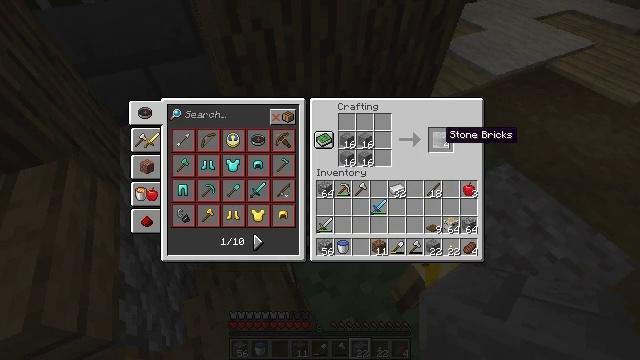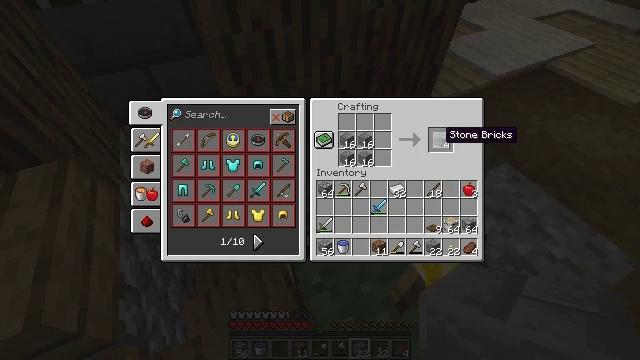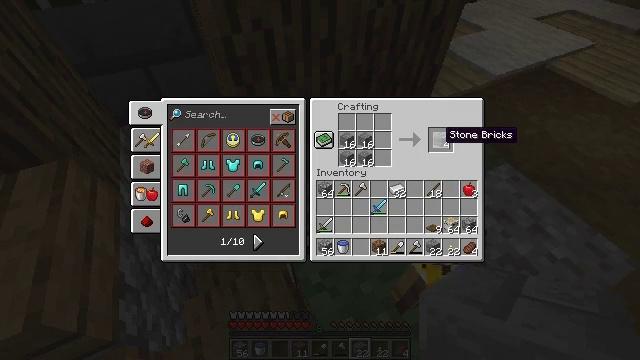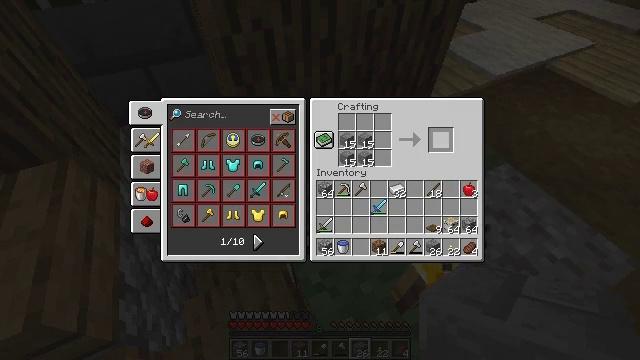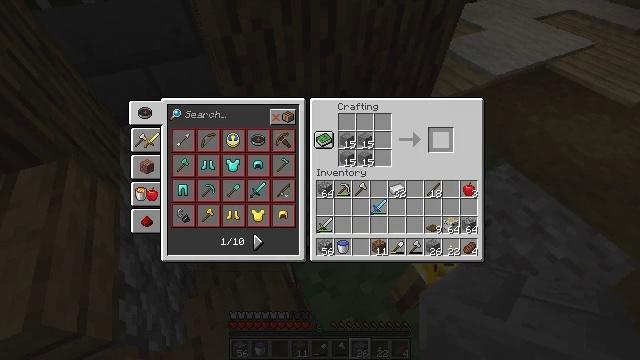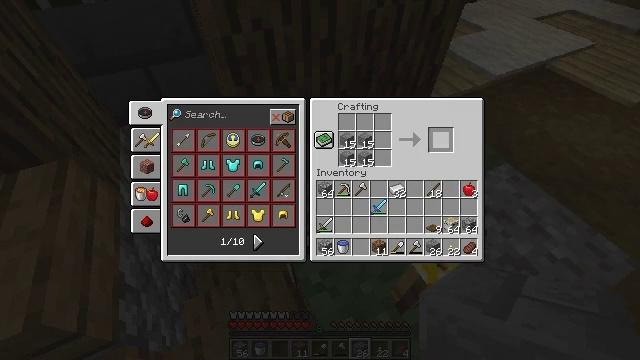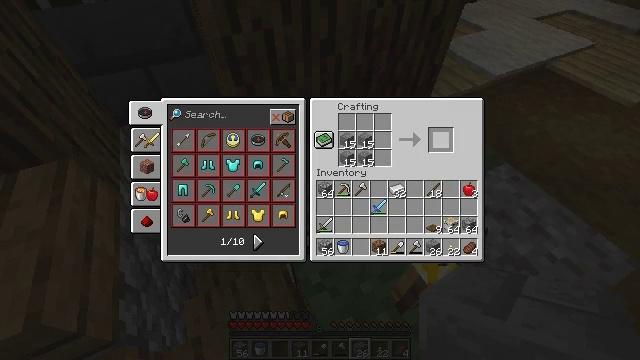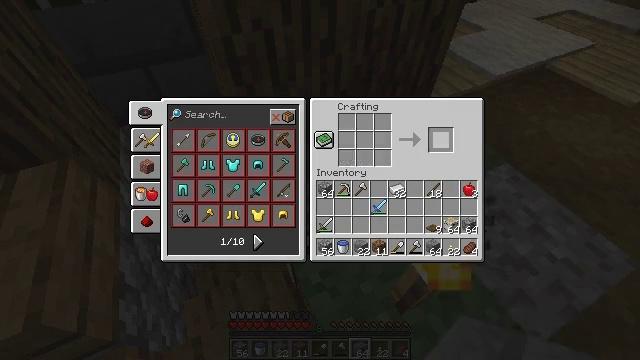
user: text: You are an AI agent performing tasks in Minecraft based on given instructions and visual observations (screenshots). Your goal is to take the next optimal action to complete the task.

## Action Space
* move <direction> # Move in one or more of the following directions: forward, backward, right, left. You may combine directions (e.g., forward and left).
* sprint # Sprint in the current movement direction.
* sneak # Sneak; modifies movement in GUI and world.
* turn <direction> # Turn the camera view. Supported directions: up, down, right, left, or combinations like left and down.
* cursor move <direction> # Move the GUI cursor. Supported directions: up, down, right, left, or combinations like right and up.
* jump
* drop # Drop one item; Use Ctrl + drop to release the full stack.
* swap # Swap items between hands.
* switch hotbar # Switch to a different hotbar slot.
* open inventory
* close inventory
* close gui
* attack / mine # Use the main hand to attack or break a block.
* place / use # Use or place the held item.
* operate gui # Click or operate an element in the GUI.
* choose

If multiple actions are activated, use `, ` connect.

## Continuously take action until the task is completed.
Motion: motion action
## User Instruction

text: Create stone bricks using the crafting interface.
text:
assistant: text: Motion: sneak
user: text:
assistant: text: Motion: sneak
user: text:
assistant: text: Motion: sneak, operate gui
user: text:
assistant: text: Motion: sneak, operate gui
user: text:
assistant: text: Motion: sneak, operate gui
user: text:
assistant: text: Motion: sneak
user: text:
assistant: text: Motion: sneak
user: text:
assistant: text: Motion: sneak